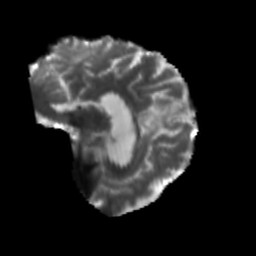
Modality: T2w
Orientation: sagittal
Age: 48
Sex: male
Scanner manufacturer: siemens
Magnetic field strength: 3 T
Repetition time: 5.47 s
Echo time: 0.0854 s